四年级 · 代数
（2022 秋 ・梁子湖区期末）当 $a$ 与 $b$ 的和是 15 时， $15-a=b$. $\qquad$
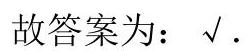
答案: 解【解答】解: 当 $a$ 与 $b$ 的和是 15 时, $15-a=b$;